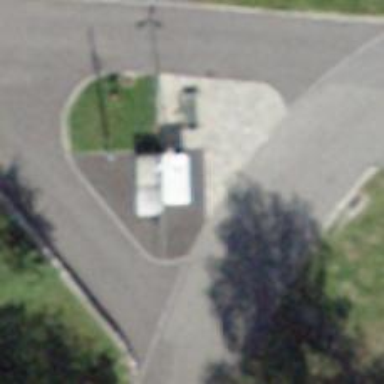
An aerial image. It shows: Fountain.